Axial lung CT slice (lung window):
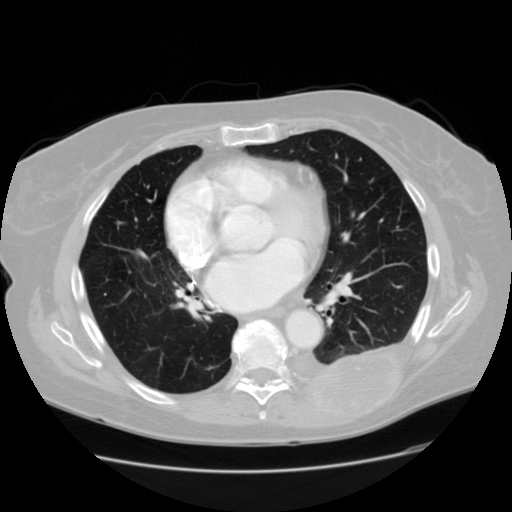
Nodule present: no